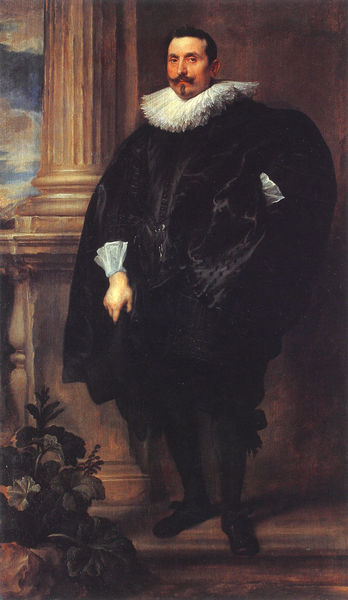
Titel: Porträt eines Mannes
Künstler: Anthony van Dyck
Institution: München, Alte Pinakothek
Schlagwörter: gemälde, hand, himmel, mann, umhang, weiß, wolken, blume, licht, schwarz, säule, bart, schnurrbart, wand, kragen, samt, sockel, spitze, stein, ärmel, bildnis, portrait, porträt, gewand, mantel, pose, reich, pflanze, pflanzen, renaissance, man, schuhe, ölgemälde, schnäuzer, glanz, stufe, rüsche, kinnbart, schnauzbart, strümpfe, palast, herrscher, schuh, ganzfigur, portät, wams, ganzkörperporträt, basis, stulpen, frauenmantel, schpitze, str<úmpfe, 6s